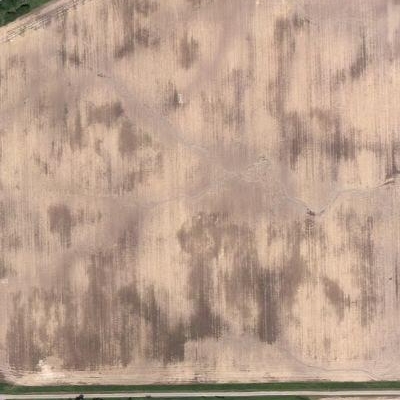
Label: bField